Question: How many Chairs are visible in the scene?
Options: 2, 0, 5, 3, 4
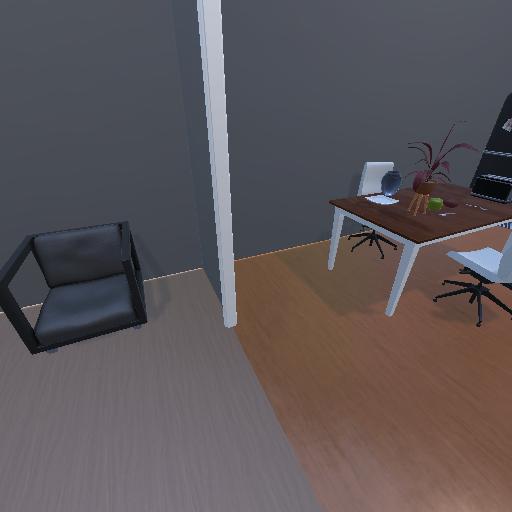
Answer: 2